Field crop: maize
Growth stage: 2
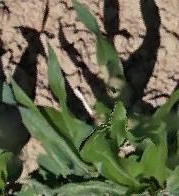
Species: maize